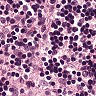
Metastatic tissue present: no